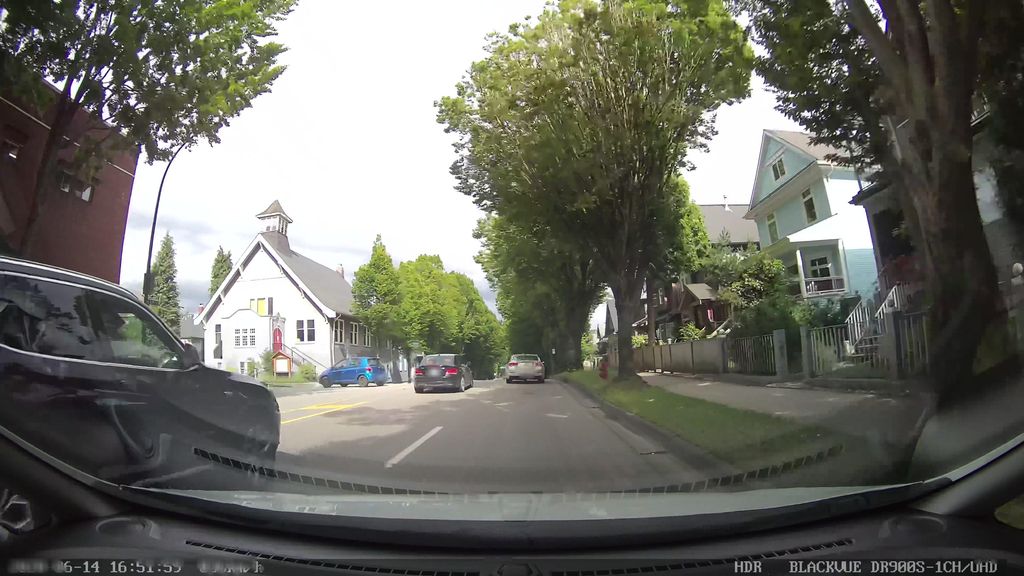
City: vancouver